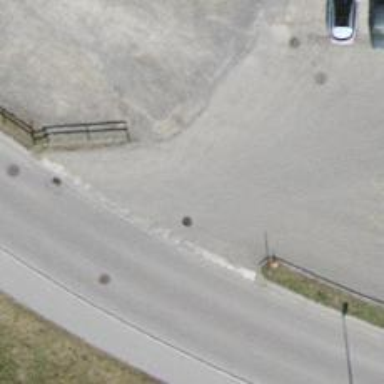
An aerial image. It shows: Asphalt parking aisle road for service vehicles.